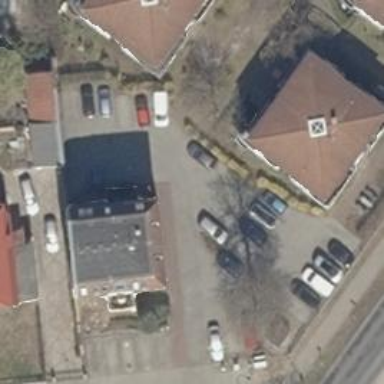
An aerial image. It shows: Residential building with pyramidal roof shape.